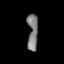
Tissue: lung
Cell type: Endothelial cells
Senescence score: 0.6596
Nuclear area (px): 370
Mean DAPI intensity: 124.53